Breast ultrasound image
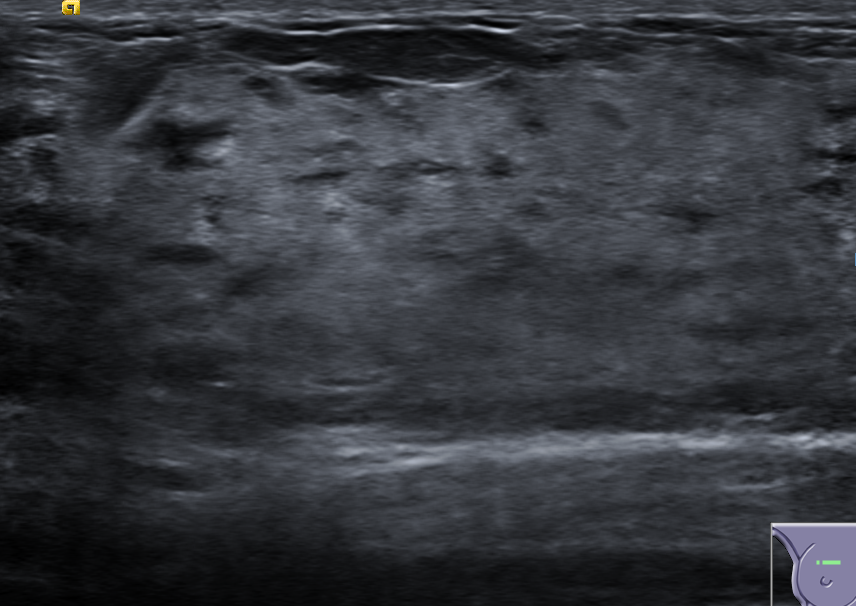
Diagnosis: normal